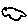
Label: cloud